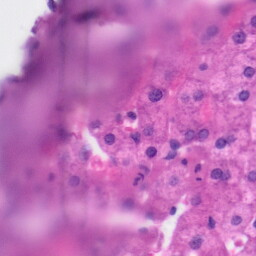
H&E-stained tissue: Liver